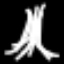
Label: The Eiffel Tower